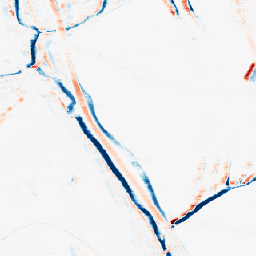
Category: morphological
Decomposition family: morphological_rect
Decomposition parameters: operation: average
width: 10
height: 3
Upsampling method: nearest
Upsampling parameters: scale: 4
Upsampling scale: 4